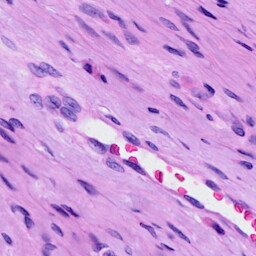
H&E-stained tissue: Cervix